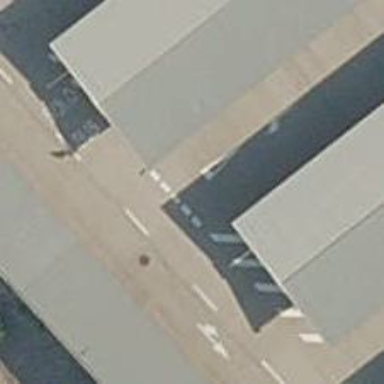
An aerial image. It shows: Parking aisle designated as service road.